Question: I have this model
'''
var Item = Backbone.Model.extend({
url: 'http://localhost/InterprisePOS/Product/loaditembycategory/Event Materials'
});
var onSuccess = function(){ alert("success"); };
'''
And a collection
'''
var Items = Backbone.Collection.extend({
model: Item
});
'''
And the rest of my code is here:
'''
var item = new Item();
var items = new Items();
item.fetch({ success: onSuccess });
alert(items.get("ItemCode"));
'''
What I want is to simply get the attributes of the model. Now I have this on firebug. Also when I run it on the browser I get the alert and the next alert is .

This is the output:
'''
{"ErrorMessage":null,"Items":[{"ErrorMessage":null,"CategoryCode":"Event Materials","ClassCode":null,"Components":null,"GroupCode":null,"ImageURL":null,"ItemCode":"ITEM-123","ItemDescription":"Old World Lamppost
","ItemName":"GET123","ItemType":null,"KitItem":null,"Matrix":null,"Prefix":null,"RetailPrice":107.990000,"SalesTaxCode":null,"UPCCode":null,"UnitMeasureCode":"EACH","UnitsInStock":0,"Value":null,"WholesalePrice":95.000000}]}
'''
# NOTE
That is just one of the items it returns. I just posted on item so that it won't be that long.
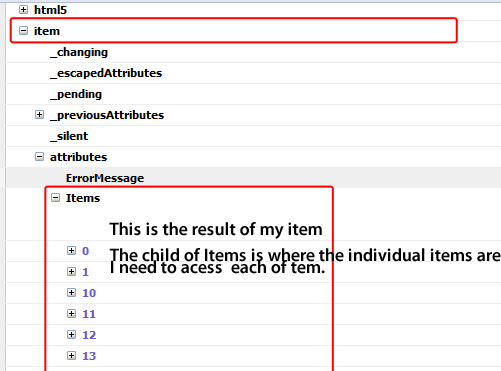
Answer: You are calling 'get' on your collection ( see <URL>
It seems what you really want is to iterate over the collection, and call get on each item
'''
items.each(function(item) {
item.get('ItemCode');
});
'''
If not, please elaborate!
Additionally, if your model url responds with a list of models, you should be defining the url attribute in your Collection instead of your model.
'''
var Items = Backbone.Collection.extend({
model: Item,
url: 'http://localhost/InterprisePOS/Product/loaditembycategory/Event Materials'
});
'''
And your response should be an array, with Items as array elements '<URL>.
Also, as @chiborg mentions, you are calling 'get' right after 'fetch' (which will complete asynchronously), so there is no guarantee that your data will be available.
The proper solution here is to bind a 'refresh' listener on the collection.
'''
items.on('refresh', function() {
// now you have access to the updated collection
}, items);
'''